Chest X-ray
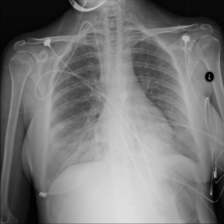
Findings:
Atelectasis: negative
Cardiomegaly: negative
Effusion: negative
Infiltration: negative
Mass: negative
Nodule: negative
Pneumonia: negative
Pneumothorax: negative
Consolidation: negative
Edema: positive
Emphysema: negative
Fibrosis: negative
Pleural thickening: negative
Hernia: negative